九年级 · 度量几何学
工程上常用钢珠来测量零件上小圆孔的宽口,假设钢珠的直径是$10{~mm}$,测得钢珠顶端离零件表面的距离为$8{~mm}$,如图所示,则这个小圆孔的宽口$AB$的长度为${mm}$.
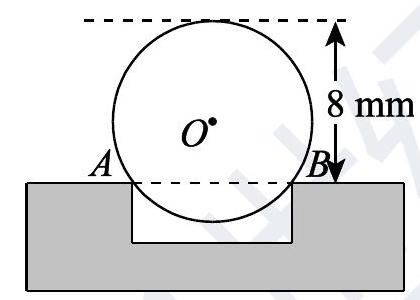
答案: 8